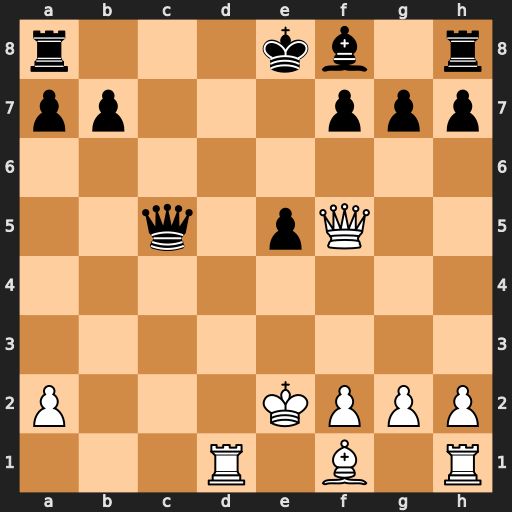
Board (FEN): r3kb1r/pp3ppp/8/2q1pQ2/8/8/P3KPPP/3R1B1R
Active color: w
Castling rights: kq
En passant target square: -
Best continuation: Qd7#